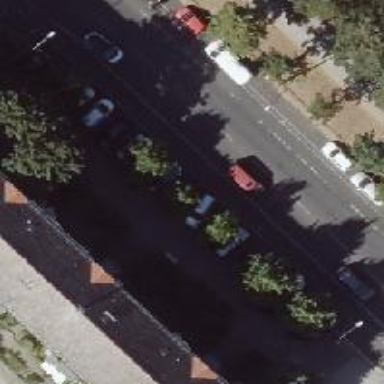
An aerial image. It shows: Collision protection barrier in place with obstacle parking.